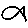
Label: fish